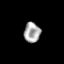
Tissue: prostate
Cell type: T cells
Senescence score: 0.6999
Nuclear area (px): 323
Mean DAPI intensity: 167.663